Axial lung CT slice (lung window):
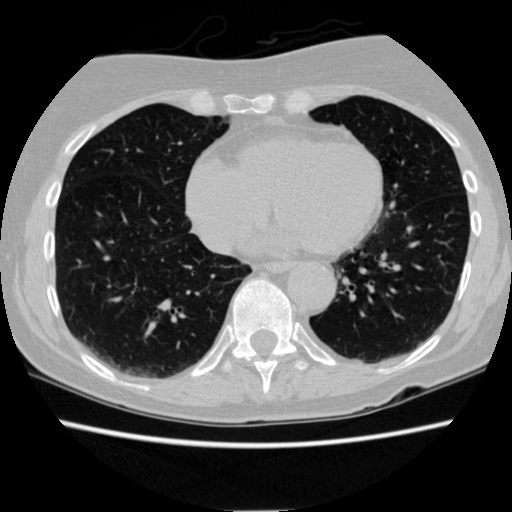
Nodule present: no